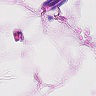
Metastatic tissue present: no